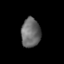
Tissue: lung
Cell type: Epithelial cells
Senescence score: 0.1991
Nuclear area (px): 549
Mean DAPI intensity: 107.381